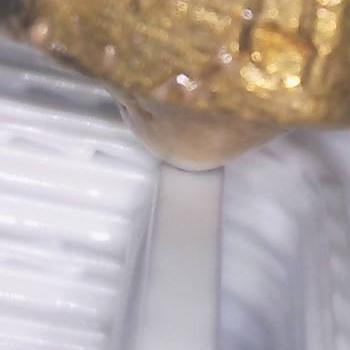
Flow rate: 133%